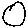
Label: circle